Field crop: maize
Growth stage: 2
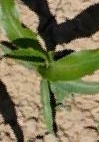
Species: maize